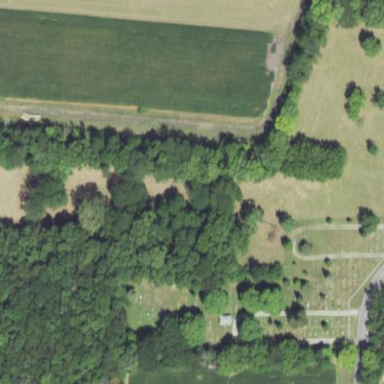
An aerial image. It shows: Cemetery.